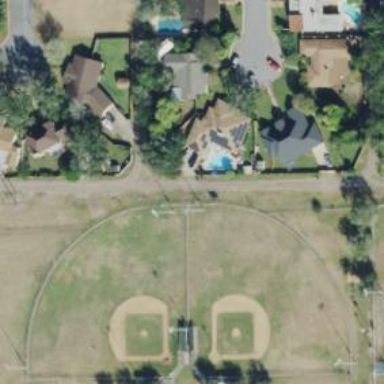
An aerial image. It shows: Baseball pitch for leisure land activities.